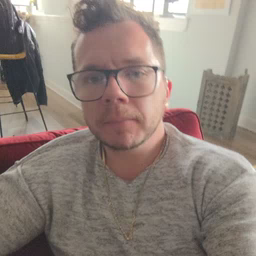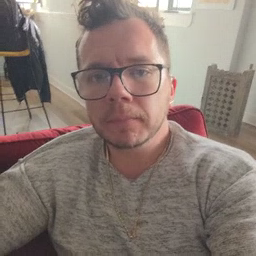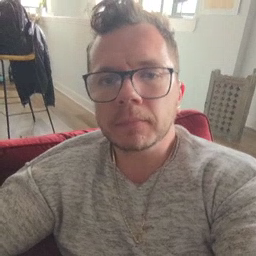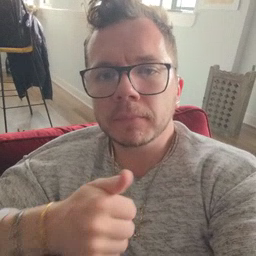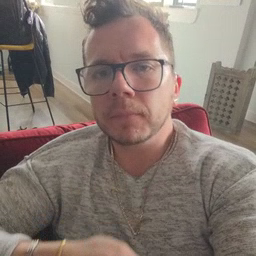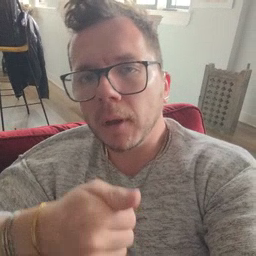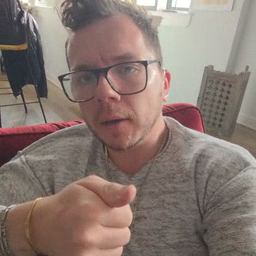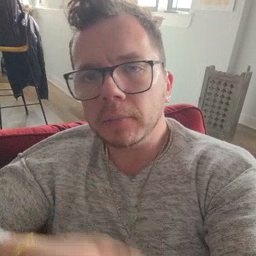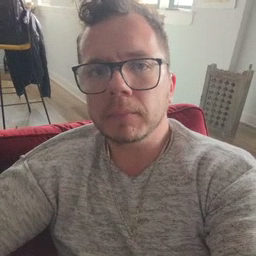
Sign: hide